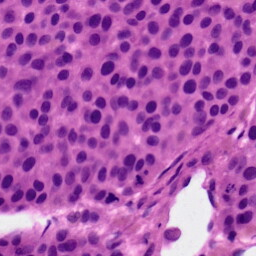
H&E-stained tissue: Skin